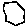
Label: hexagon